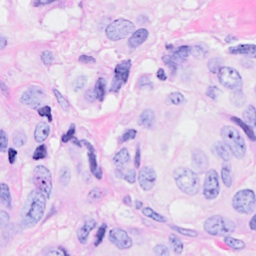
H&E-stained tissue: Breast